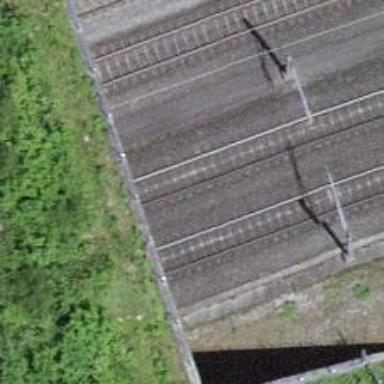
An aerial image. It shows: Railway tunnel with electrified tracks and contact line.